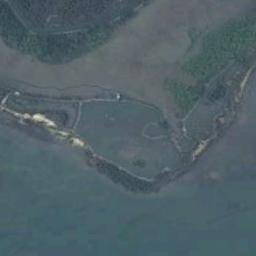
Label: island